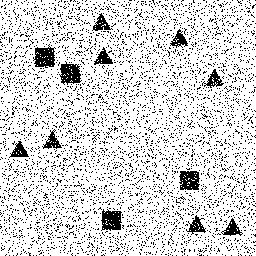
Squares: 4
Triangles: 8
Stars: 0
Total shapes: 12